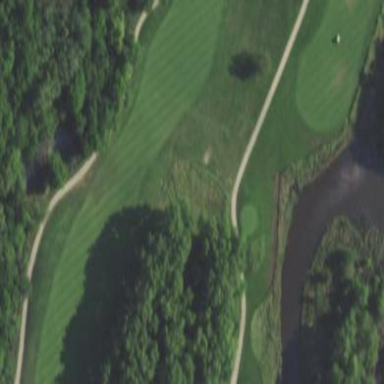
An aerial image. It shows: Rough area on grassy golf course.